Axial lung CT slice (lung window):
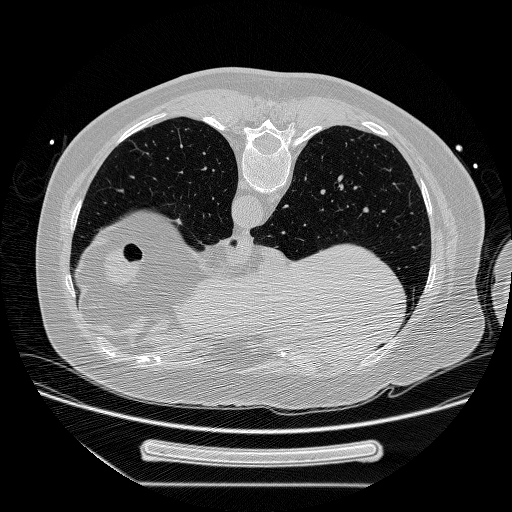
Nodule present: no